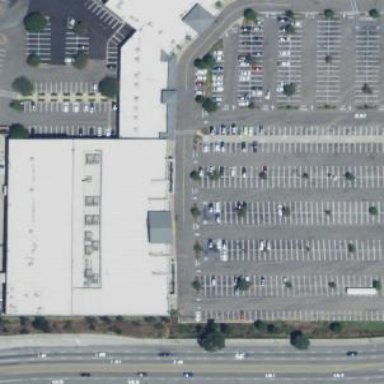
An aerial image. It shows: Retail building.